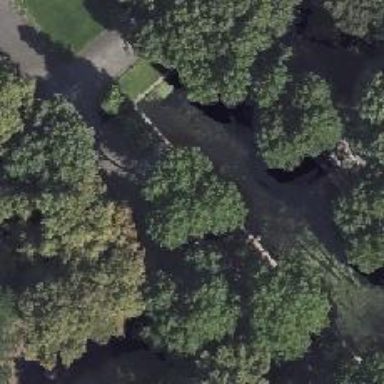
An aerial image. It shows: Park with broadleaved deciduous trees.